Interaction volume radius: 10 \u00c5
Interaction volume height: 40 \u00c5
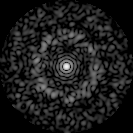
Disorder parameter: 0.826